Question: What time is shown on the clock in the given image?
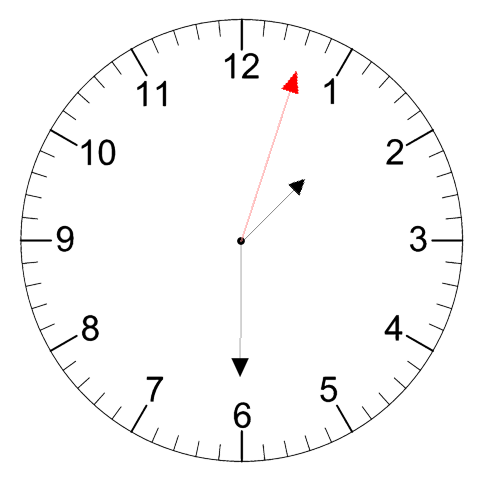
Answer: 01:30:03